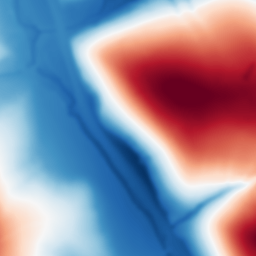
Category: multiscale
Decomposition family: dog_multiscale
Decomposition parameters: sigma_ratio: 2
n_scales: 6
base_sigma: 2
Upsampling method: cubic_catmull_rom
Upsampling parameters: scale: 4
Upsampling scale: 4